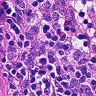
Metastatic tissue present: no